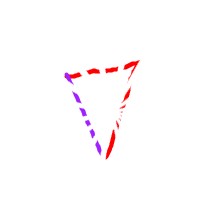
Shape: triangle